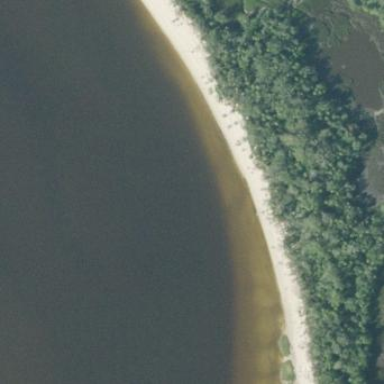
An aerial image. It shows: Beautiful beach with natural surroundings.